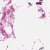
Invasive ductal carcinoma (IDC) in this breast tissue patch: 0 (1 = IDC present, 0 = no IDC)